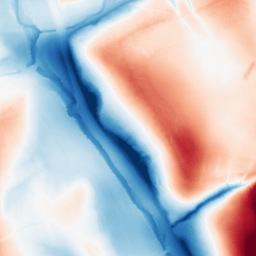
Category: classical
Decomposition family: gaussian_anisotropic
Decomposition parameters: sigma_x: 50
sigma_y: 2
Upsampling method: sinc_hamming
Upsampling parameters: scale: 2
kernel_size: 16
Upsampling scale: 2